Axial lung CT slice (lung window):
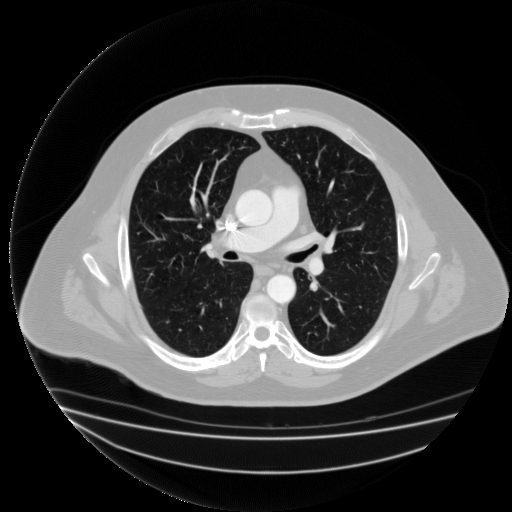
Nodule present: no